A time-domain vibration trace from a rotating-machine test bench is shown. Based on the visible evidence, which rotor condition applies: normal, misalignment, unbalance, looseness?
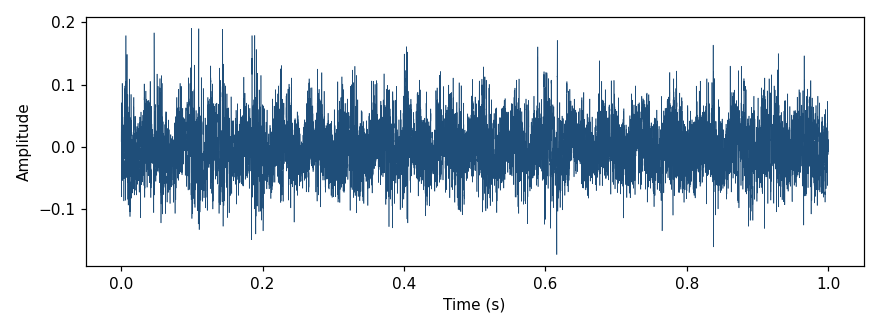
Answer: unbalance